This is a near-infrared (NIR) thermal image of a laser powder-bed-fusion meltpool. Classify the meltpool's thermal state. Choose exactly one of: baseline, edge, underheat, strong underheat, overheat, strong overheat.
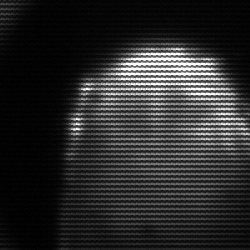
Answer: edge